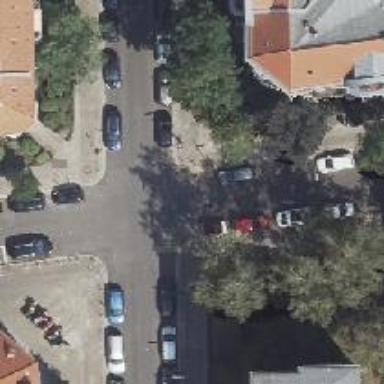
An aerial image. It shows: Residential road with separate asphalt sidewalk.